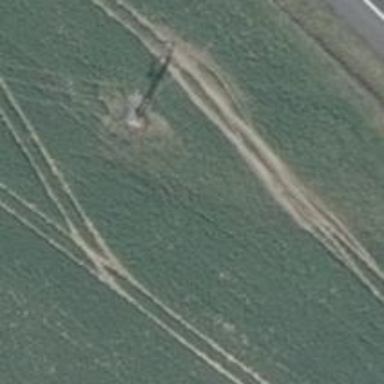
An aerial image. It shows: Power pole.